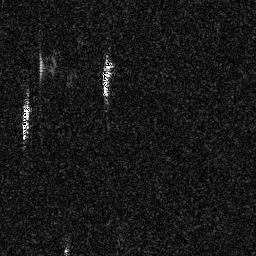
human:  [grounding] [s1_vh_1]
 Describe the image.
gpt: In the satellite image, there is  <ref>1 medium ship </ref> <box>[[38, 22, 44, 37, 0]]</box> located at top,  <ref>1 small ship </ref> <box>[[7, 40, 11, 54, 0]]</box> located at left.